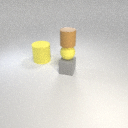
small brown rubber cylinder above small yellow rubber sphere